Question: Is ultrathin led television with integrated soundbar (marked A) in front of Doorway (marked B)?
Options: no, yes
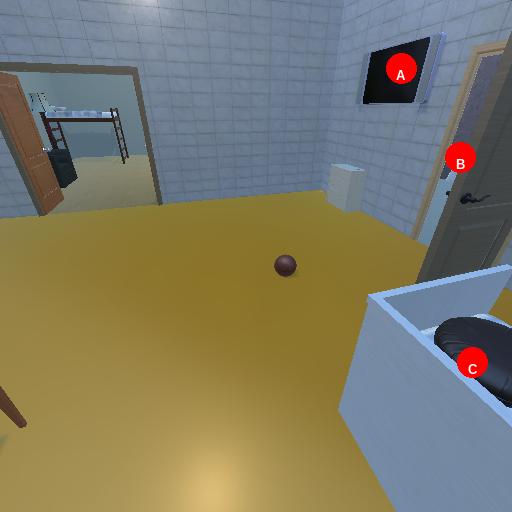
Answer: no